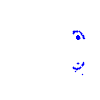
Particle: pion